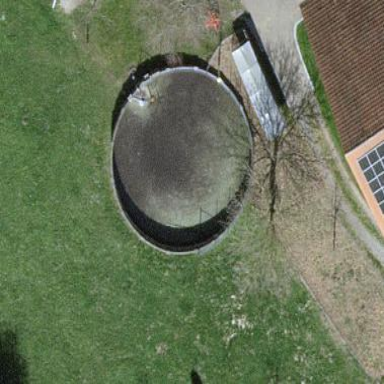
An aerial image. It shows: Storage tank that is man-made.